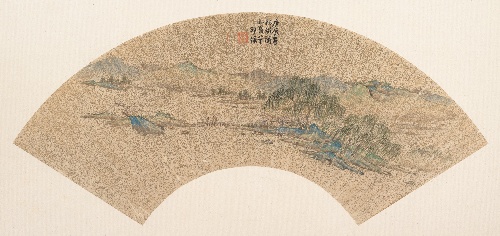
Title: 明   佚名   倣邵彌   倣文徵明山水  扇頁|Landscape After Wen Zhengming
Artist: Shao Mi
Artist bio: active ca 1620–1660
Date: dated 1640
Object type: Folding fan mounted as an album leaf
Classification: Paintings
Medium: Folding fan mounted as an album leaf; ink and color on gold-flecked paper
Culture: China
Period: Ming dynasty (1368–1644)
Dimensions: 6 1/2 × 18 3/4 in. (16.5 × 47.6 cm)
Department: Asian Art
Credit line: John Stewart Kennedy Fund, 1913
Accession year: 1913
Repository: Metropolitan Museum of Art, New York, NY
Tags: Landscapes